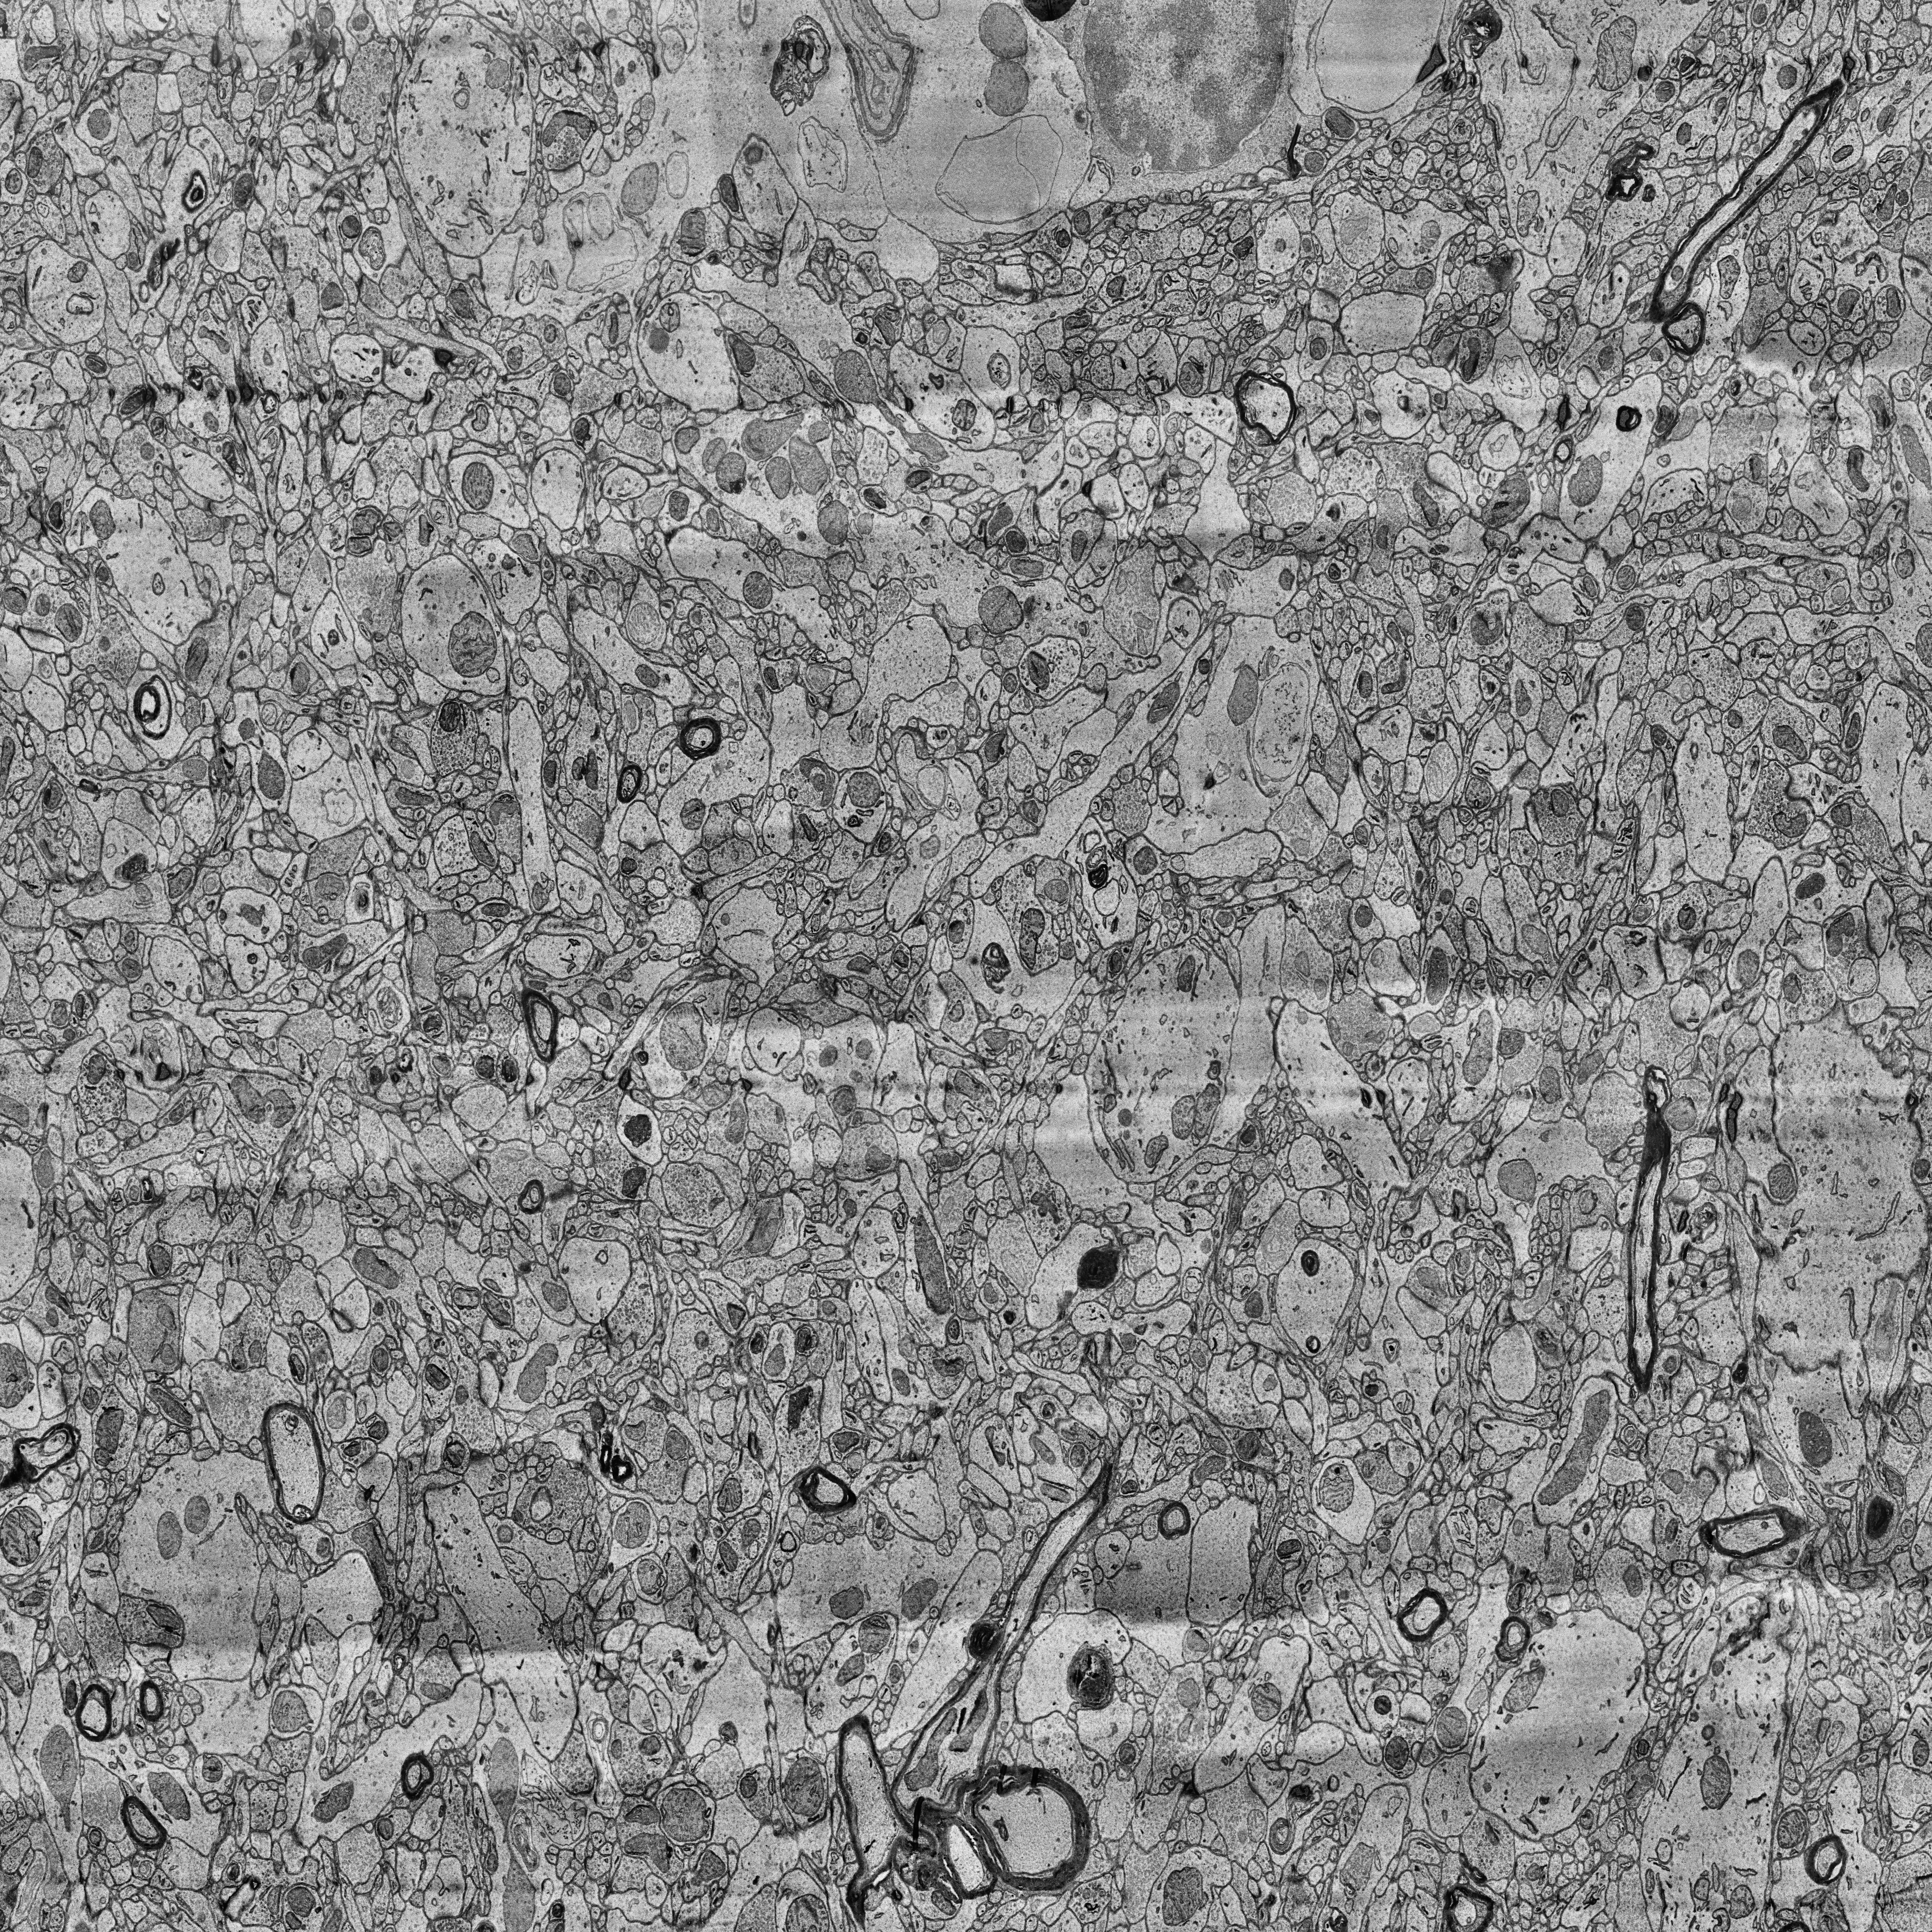
Electron microscopy slice of human cortex tissue
Slice depth (z): 144
Mitochondria instances in slice: 509